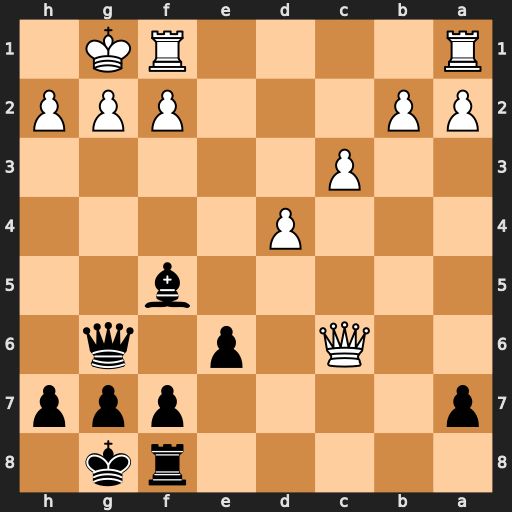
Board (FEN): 5rk1/p4ppp/2Q1p1q1/5b2/3P4/2P5/PP3PPP/R4RK1
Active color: b
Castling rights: -
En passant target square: -
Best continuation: Be4 Qxe4 Qxe4